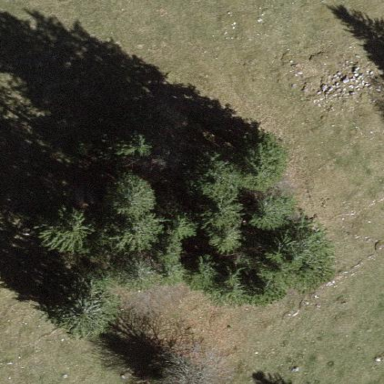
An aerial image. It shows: Forest area.